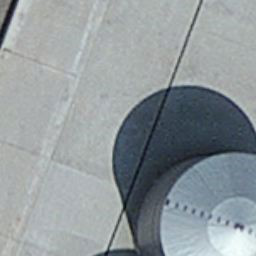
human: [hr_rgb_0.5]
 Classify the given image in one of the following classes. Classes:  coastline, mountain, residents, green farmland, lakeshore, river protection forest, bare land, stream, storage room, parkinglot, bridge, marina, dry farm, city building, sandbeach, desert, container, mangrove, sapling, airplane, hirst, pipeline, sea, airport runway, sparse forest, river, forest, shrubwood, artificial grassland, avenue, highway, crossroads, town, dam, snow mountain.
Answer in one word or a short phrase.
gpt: storage room